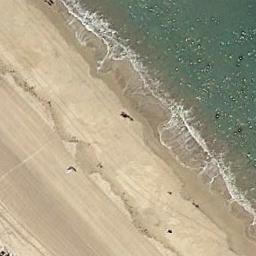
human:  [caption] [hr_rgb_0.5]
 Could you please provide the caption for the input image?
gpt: Large area of ​​pale yellow sand beach and light green sea water .

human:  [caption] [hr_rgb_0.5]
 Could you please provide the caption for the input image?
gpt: The beach with khaki sand and the color of the seawater is green .

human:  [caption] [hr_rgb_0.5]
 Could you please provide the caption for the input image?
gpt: There is spray on the beach .

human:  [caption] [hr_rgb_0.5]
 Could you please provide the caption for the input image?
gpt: The beach is composed of light green seawater and a yellow coast .

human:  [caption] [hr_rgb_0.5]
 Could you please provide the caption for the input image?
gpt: There are water marks on the beach .